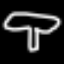
Label: mushroom